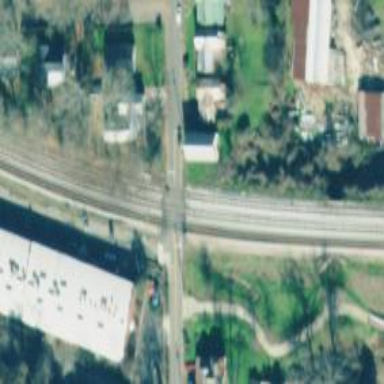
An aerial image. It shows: Level crossing with lights at the railway.